Question: I am trying to grasp my head around hiding and showing two ULs. I am trying to create a product specs table. If i could get some help completing this, its late and i've been struggling on this for the last hour or two..
You can see a live example here: <URL>
## How the product specs table looks:

## Scenario:
When a user visits the product page the first-toggle will always be visible. When they click on second/third/fourth toggle it will change the '<ul>' and hide all others. The '<ul>' and the toggle buttons have matching class names except the buttons have a -toggle at the end.
'''
<div class="single-product row">
<div class="grid_3 alpha">
<img src="http://example.com/wp-content/uploads/2012/12/SW12231_thumbnail.png" alt="SW12231_thumbnail" width="200" height="200" class="alignnone product-image size-full wp-image-151" />
</div>
<div class="grid_9 product-specs-container omega">
<ul class="product-specs first">
<li><strong>MODEL:</strong>SW12231-6F</li>
<li><strong>WATTS:</strong>24W</li>
<li><strong>TYPE:</strong>FLOOD</li>
<li><strong>LED's:</strong>6 x 5W Cree</li>
<li><strong>AMP DRAW 12V/24V:</strong>1.65/0.93</li>
<li><strong>RAW LUMENS:</strong>2250</li>
<li><strong>IP RATING:</strong>68</li>
<li><strong>BEAM DISTANCE:</strong>1083'</li>
<li><strong>PEAK BEAM INTENSITY (cd):</strong>22400</li>
<li><strong>SIZE:</strong>7.38 x 1.6 x 3.3</li>
<li><strong>VOLTAGE:</strong>9V-30V</li>
</ul>
<ul class="product-specs second">
<li><strong>MODEL:</strong>1234124412231-6F</li>
<li><strong>WATTS:</strong>12341244W</li>
<li><strong>TYPE:</strong>12341244OOD</li>
<li><strong>LED's:</strong>12341244x 5W Cree</li>
<li><strong>AMP DRAW 12V/24V:</strong><PHONE>/0.93</li>
<li><strong>RAW LUMENS:</strong><PHONE></li>
<li><strong>IP RATING:</strong><PHONE></li>
<li><strong>BEAM DISTANCE:</strong><PHONE>'</li>
<li><strong>PEAK BEAM INTENSITY (cd):</strong><PHONE></li>
<li><strong>SIZE:</strong><PHONE> x 1.6 x 3.3</li>
<li><strong>VOLTAGE:</strong><PHONE>-30V</li>
</ul>
<div class="grid_9 alpha omega">
<div class="product-thumbnail"><a href="#" class="first-toggle">SPOT</a></div><div class="product-thumbnail"><a href="#" class="second-toggle">FLOOD</a></div>
</div>
</div>
</div>
'''
## The Jquery i have so far.
'''
$('.first-toggle').toggle(function(){
var first = $(this).closest('.single-product').children('.product-specs-container').children('.first');
var second = $(this).closest('.single-product').children('.product-specs-container').children('.second');
second.removeClass('hidden current').addClass('hidden');
first.removeClass('hidden current').addClass('current');
}, function(){
second.removeClass('hidden current').addClass('hidden');
first.removeClass('hidden current').addClass('current');
});
'''
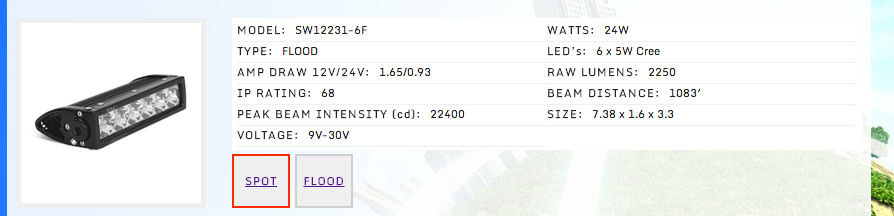
Answer: See this : <URL>
'''
$(" ul.second").addClass('hidden');
$('.first-toggle').click(function(){
var first = $(this).closest('.single-product').children('.product-specs-container').children('.first');
var second = $(this).closest('.single-product').children('.product-specs-container').children('.second');
second.removeClass('hidden current').addClass('hidden');
first.removeClass('hidden current').addClass('current');
event.preventDefault();
});
$('.second-toggle').click(function(){
var first = $(this).closest('.single-product').children('.product-specs-container').children('.first');
var second = $(this).closest('.single-product').children('.product-specs-container').children('.second');
first.removeClass('hidden current').addClass('hidden');
second.removeClass('hidden current').addClass('current');
event.preventDefault();
});
'''